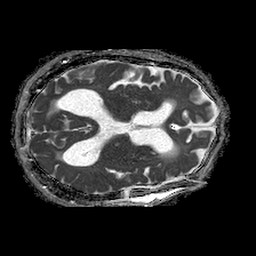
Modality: ADC
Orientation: axial
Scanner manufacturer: philips
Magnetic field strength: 1.5 T
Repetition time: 4.6 s
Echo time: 0.08631 s